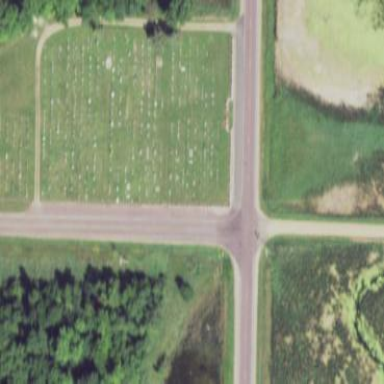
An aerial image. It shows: Cemetery.